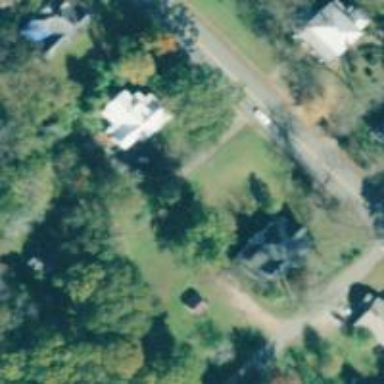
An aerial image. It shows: Driveway.